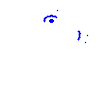
Particle: pion